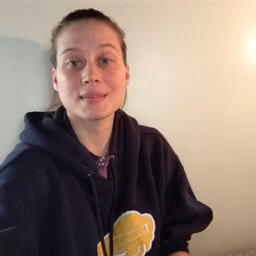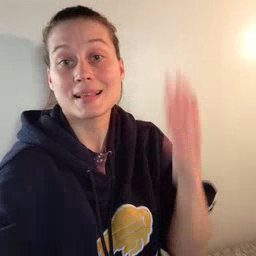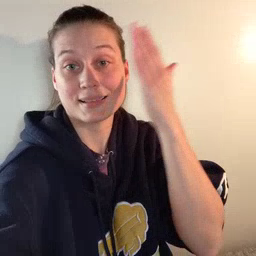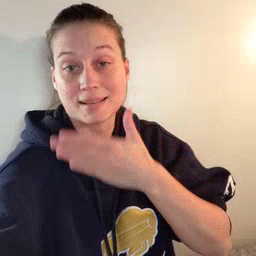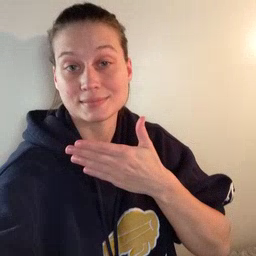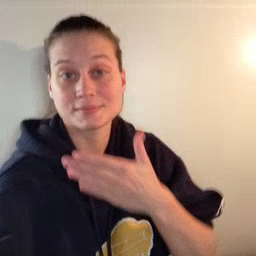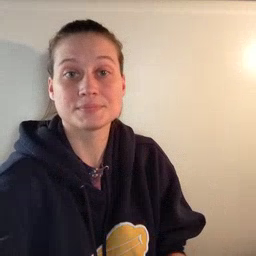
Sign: night